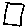
Label: square